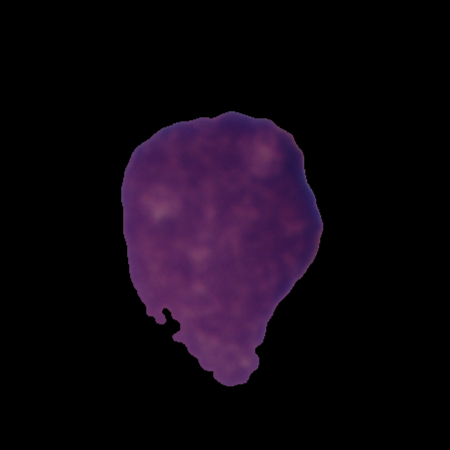
Label: cancer